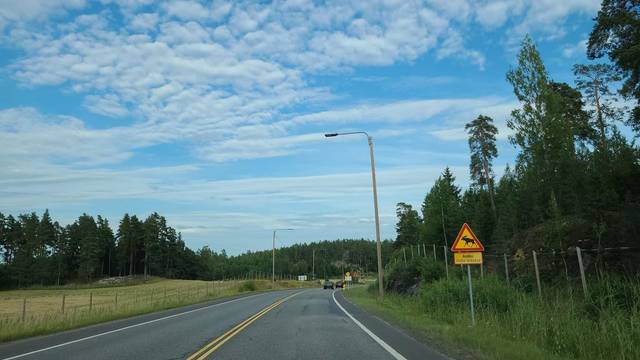
Region: Finland
Coordinates: 60.46, 21.978